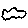
Label: cloud